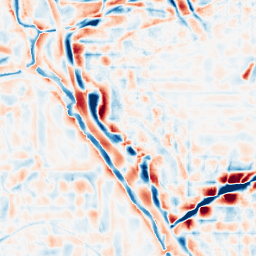
Category: wavelet
Decomposition family: wavelet_biorthogonal
Decomposition parameters: wavelet: bior2.4
level: 4
Upsampling method: cubic_mitchell
Upsampling parameters: scale: 4
Upsampling scale: 4